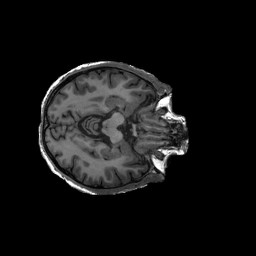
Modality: T1w
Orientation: axial
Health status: ill
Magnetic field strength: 3 T